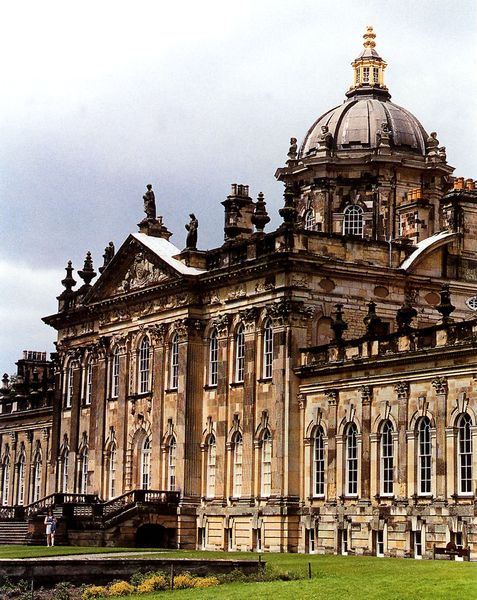
Titel: Castle Howard, North Yorkshire
Künstler: John Vanbrugh
Standort: Malton (EU - GB - Yorkshire)
Schlagwörter: himmel, wolken, ocker, braun, fenster, laterne, gebäude, rasen, wiese, wolke, architektur, kirche, gold, statue, fassade, giebel, schornsteine, pilaster, kuppel, treppe, treppen, geländer, foto, palast, sims, gesims, skulpturen, statuen, schloß, bogenfenster, skulpture